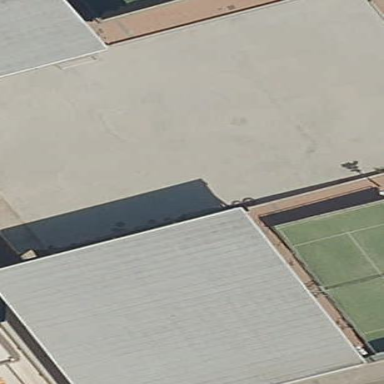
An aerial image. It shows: View of roof of building.